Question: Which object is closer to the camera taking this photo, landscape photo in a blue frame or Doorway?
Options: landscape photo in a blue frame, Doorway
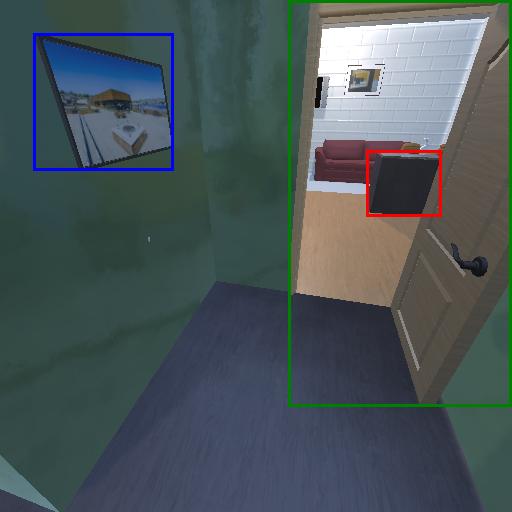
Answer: landscape photo in a blue frame